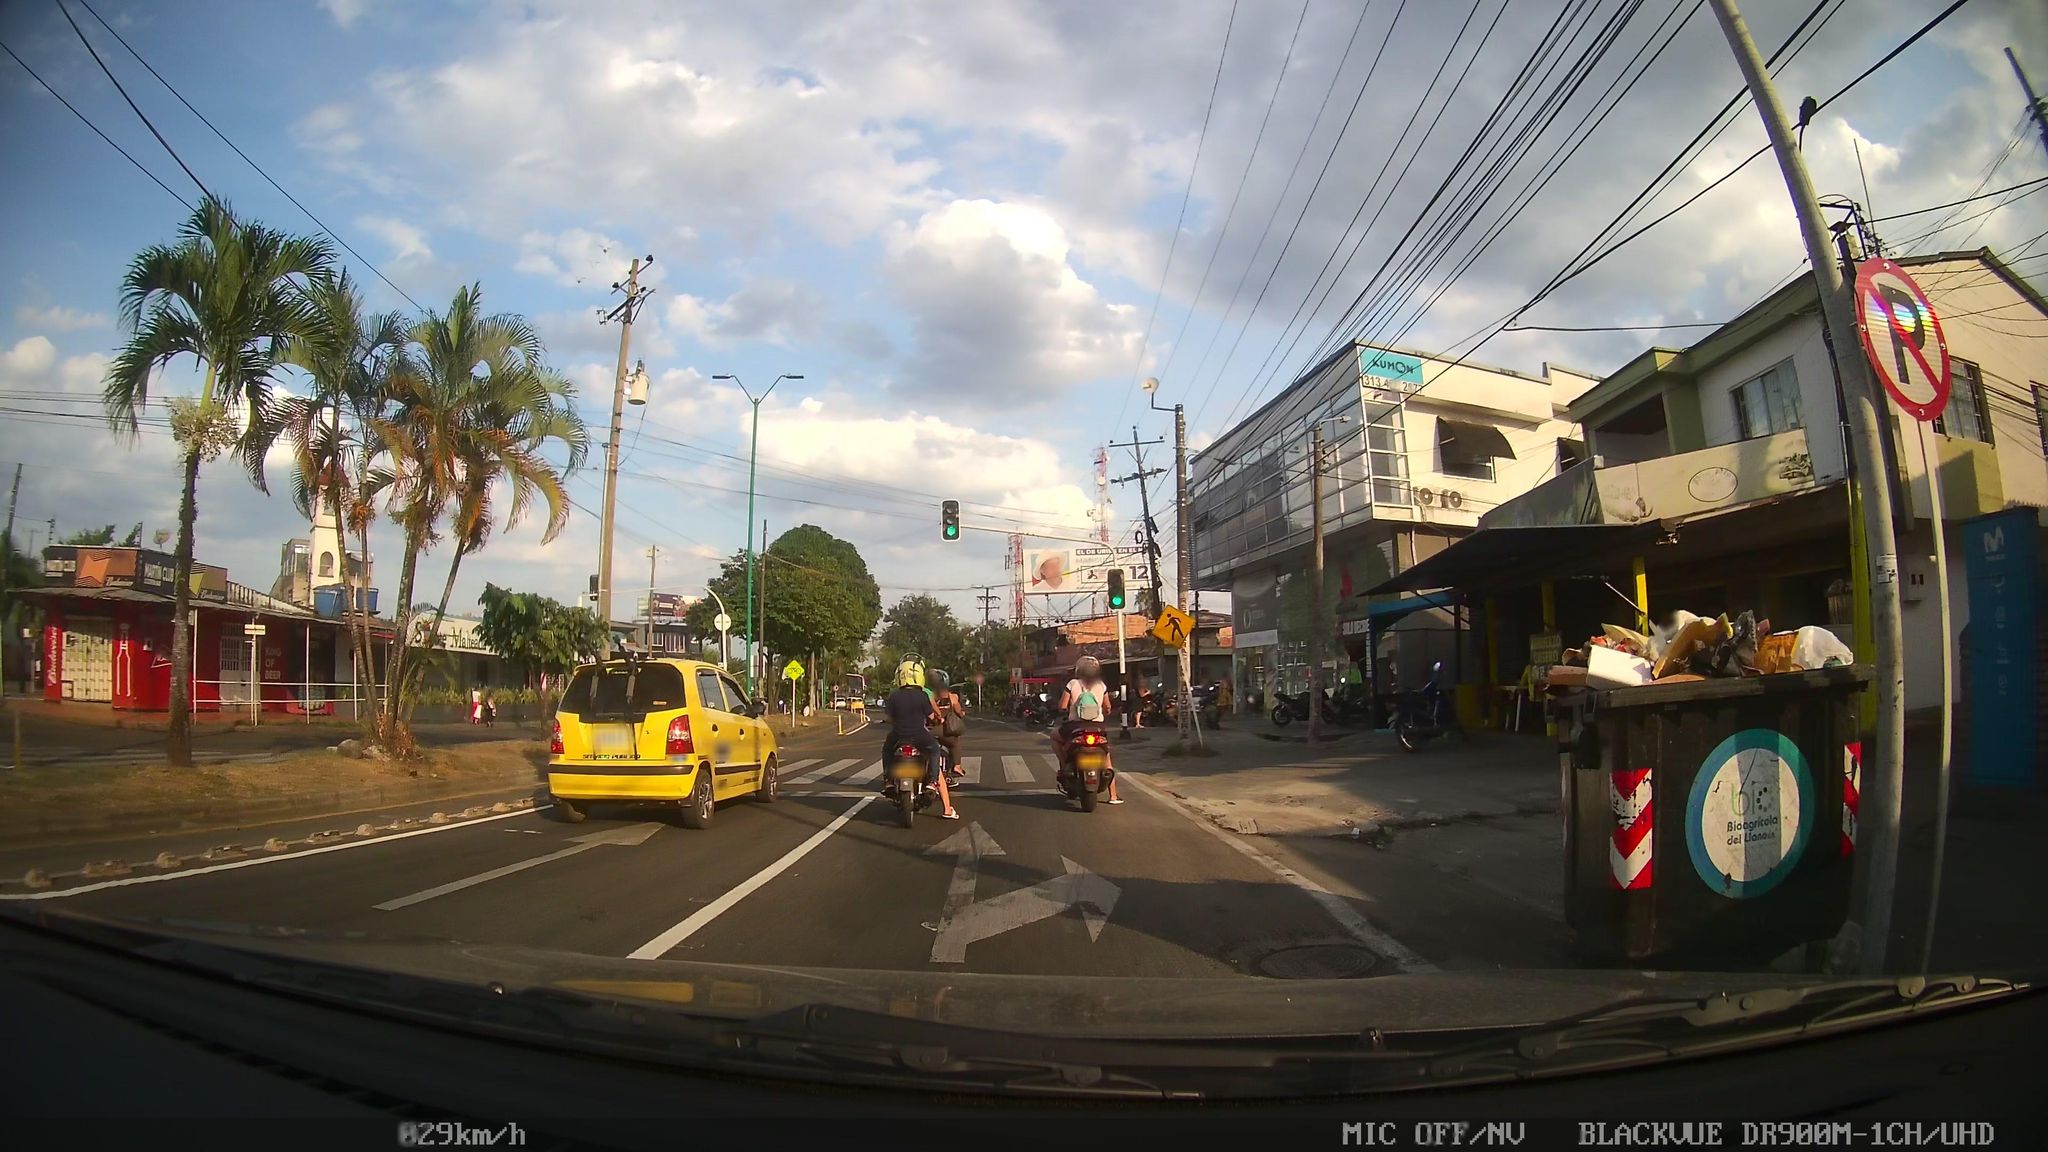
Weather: clear
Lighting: day
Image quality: good
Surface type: driving surface
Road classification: cycleway
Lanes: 2.0
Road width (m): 1.0
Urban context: urban centre
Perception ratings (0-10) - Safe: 2.72, Lively: 4.41, Beautiful: 5.37, Boring: 2.35, Depressing: 1.17, Wealthy: 0.71